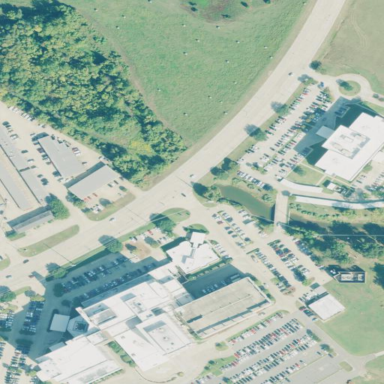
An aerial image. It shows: Healthcare facility identified as hospital.